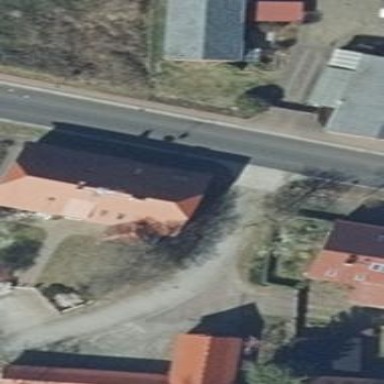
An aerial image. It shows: Residential building with red half-hipped roof oriented along.